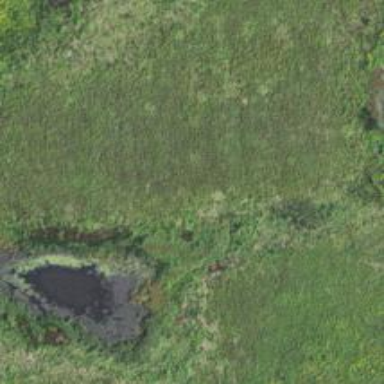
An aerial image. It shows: Serene pond surrounded by nature.